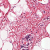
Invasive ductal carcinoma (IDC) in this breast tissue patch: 0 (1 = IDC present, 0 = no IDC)